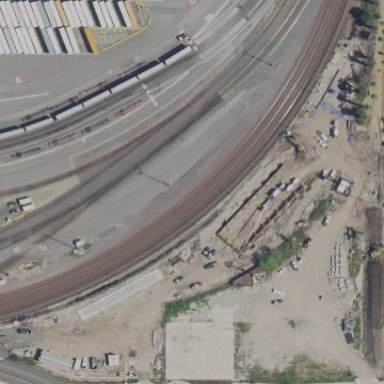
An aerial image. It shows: Industrial area dedicated to railway activities.